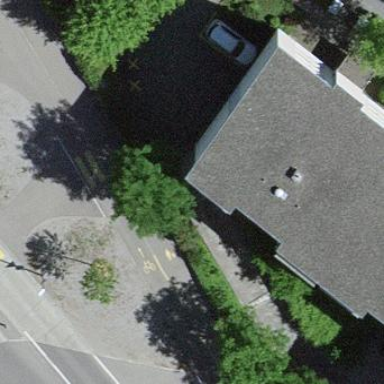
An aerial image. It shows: Residential building.